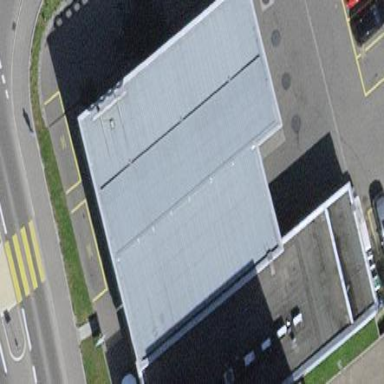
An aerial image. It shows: Industrial building.